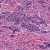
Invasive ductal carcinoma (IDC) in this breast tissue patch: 1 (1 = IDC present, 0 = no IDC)